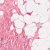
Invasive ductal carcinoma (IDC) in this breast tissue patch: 1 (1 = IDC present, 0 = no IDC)